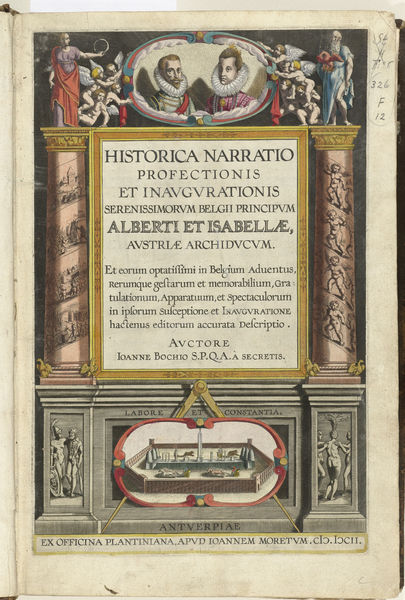
Titel: Titelprent voor de beschrijving van de intocht van Albrecht en Isabella in de Zuidelijke Nederlanden
Standort: Amsterdam
Institution: Rijksmuseum
Schlagwörter: mann, menschen, frau, säulen, paar, oval, schrift, papier, farbe, grafik, nackte, buch, rechteck, druck, stich, titel, seite, text, putten, sechseck, latein, zirkel, f, 12, historica narratio, historica